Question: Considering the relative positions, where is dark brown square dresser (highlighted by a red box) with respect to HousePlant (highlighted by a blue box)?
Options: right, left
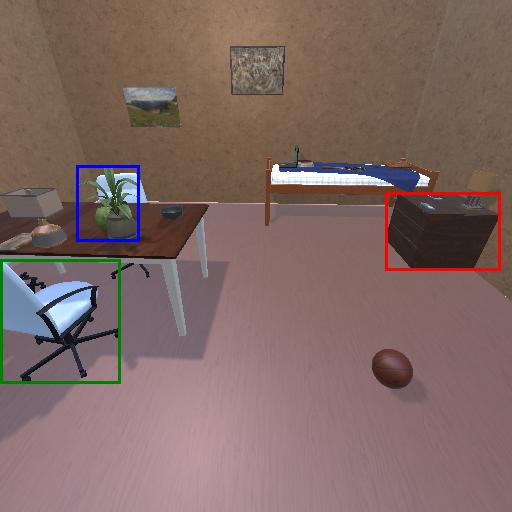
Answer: right